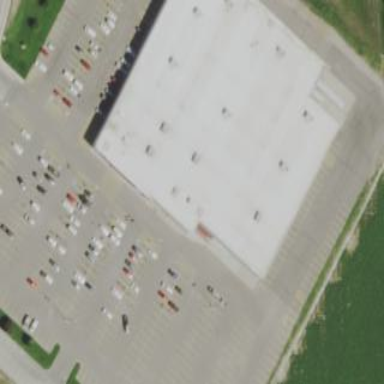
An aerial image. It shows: Retail area.